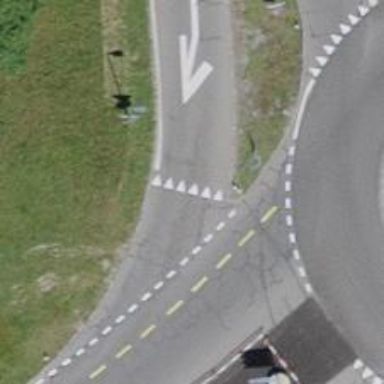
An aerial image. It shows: Road with "give way" sign.